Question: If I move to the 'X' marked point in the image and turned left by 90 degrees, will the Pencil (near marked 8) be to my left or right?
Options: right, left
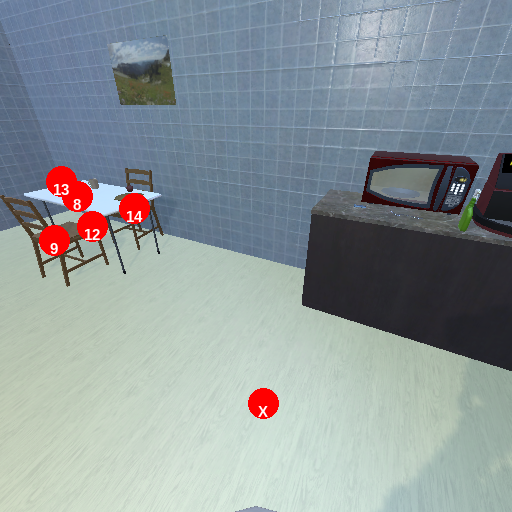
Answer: right